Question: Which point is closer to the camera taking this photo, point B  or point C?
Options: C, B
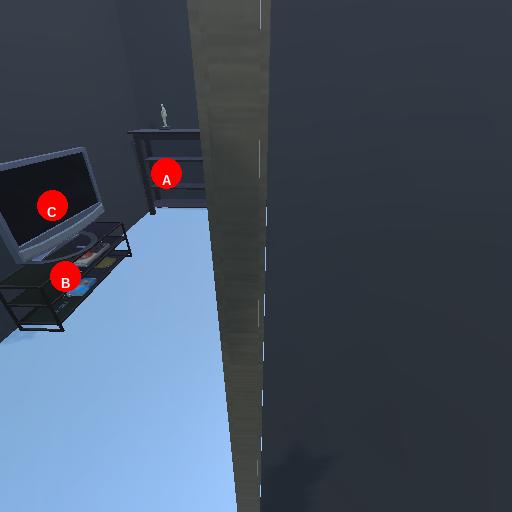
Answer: C